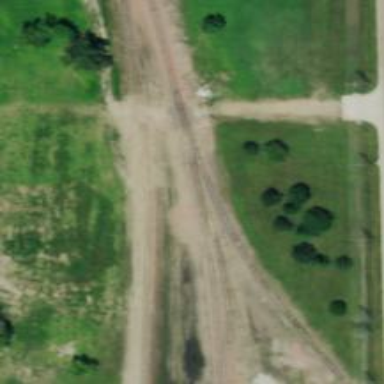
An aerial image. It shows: Railway siding for service.